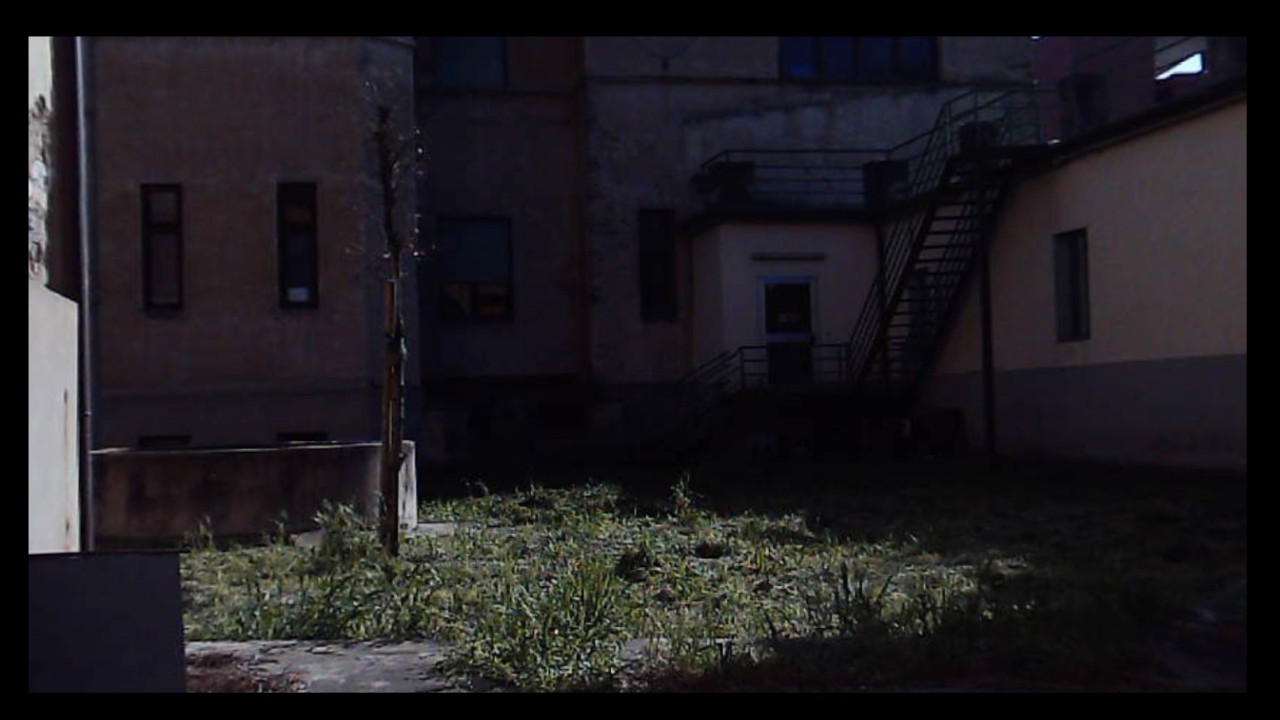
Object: Betafpv air75